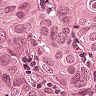
Metastatic tissue present: yes